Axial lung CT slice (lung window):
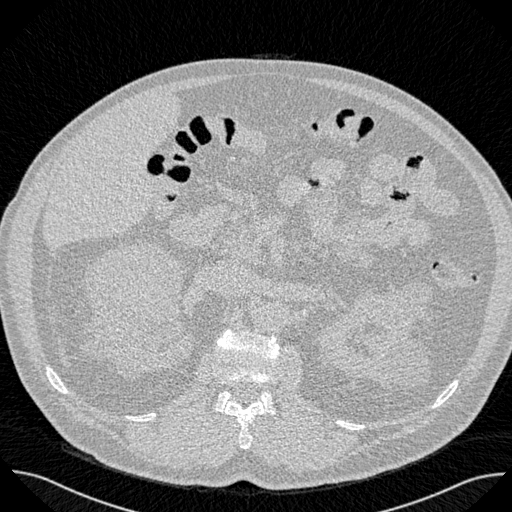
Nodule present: no